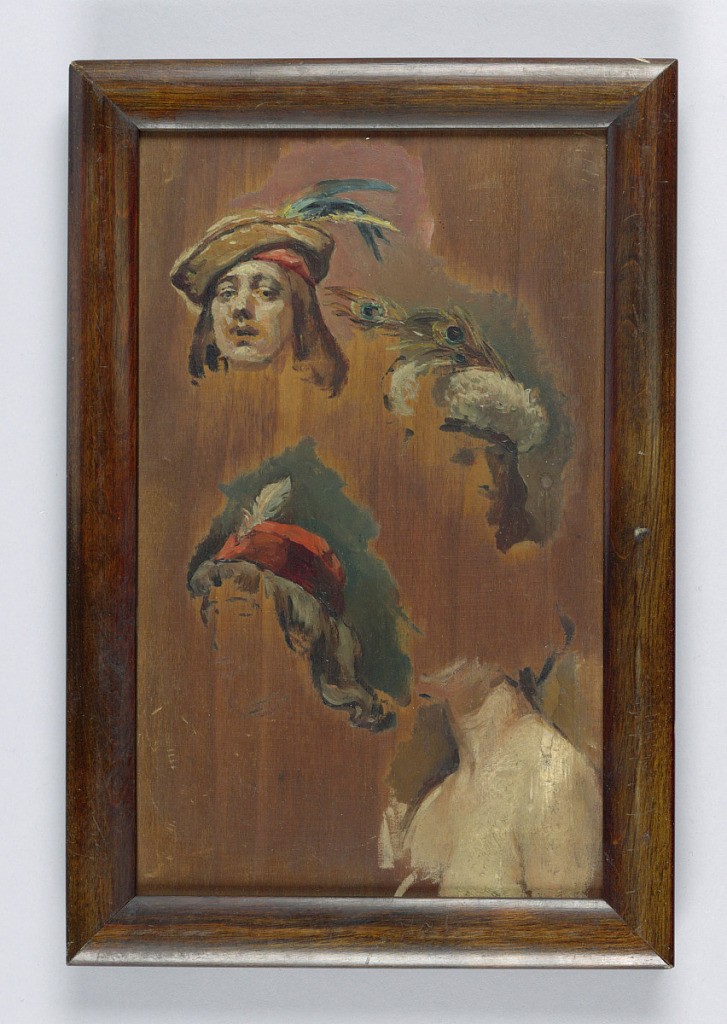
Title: Study of man and woman
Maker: Kenyon Cox, American, 1856–1919
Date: ca. 1878
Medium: Brush and oil on wood panel
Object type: Painting
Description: Partial sketch of a male figure and a female figure.